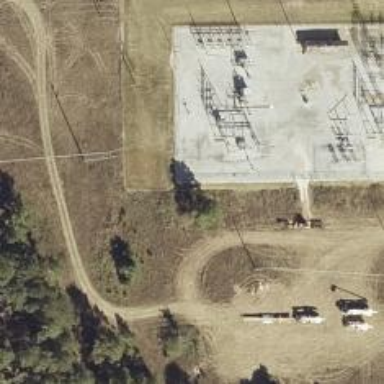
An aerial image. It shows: Outdoor power substation surrounded by fence. This substation operates at the transmission level.